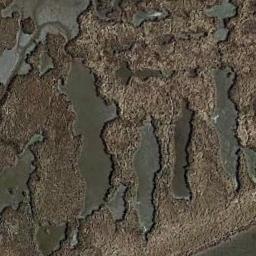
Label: wetland